Question: I am (still) a beginner in Java, and I created a little software which contains a main frame.
I to cover all the Desktop behind my software such as a windows 98 installing screen : (I need the black and blue screen behing, covering all the task bar etc).

In order to do this, I used GraphicsDevice which goes full screen. It is exactly what I needed :
> '''
public class Fond_noir extends JFrame {
private boolean isFullScreen = false;
private GraphicsDevice device;
public Fond_noir(int etat) {
GraphicsEnvironment env = GraphicsEnvironment
.getLocalGraphicsEnvironment();
this.device = env.getDefaultScreenDevice();
initFullScreen(etat);
}
private void initFullScreen(int etat) {
isFullScreen = device.isFullScreenSupported();
if (etat==0)
{
setDefaultCloseOperation(DO_NOTHING_ON_CLOSE);
}
if (etat==1)
{
setDefaultCloseOperation(DISPOSE_ON_CLOSE);
}
setUndecorated(isFullScreen);
setResizable(!isFullScreen);
if (isFullScreen) {
// Full-screen mode
device.setFullScreenWindow(this);
validate();
} else {
// Windowed mode
this.setExtendedState(MAXIMIZED_BOTH);
this.setVisible(true);
}
}
}
'''
Then, I call this method in a main somewhere else, (there's no problem with this) :
'''
public static void main(String[] args) {
SwingUtilities.invokeLater(new Runnable() {
public void run() {
new Fond_noir(0);
Choix_Langue inst = new Choix_Langue(); // main frame
inst.setLocationRelativeTo(null);
inst.setVisible(true);
} } ); }
'''
But the problem is, that my main frame can't show-up, and it's hidden behind my fullscreen.. I'd like the opposite !
Or when I click on my main frame in my task bar (aften using the window key of my keyboard ofc..) I can only see my main frame, and the fullscreen is not showing-up with the frame
=> Is there a way to show both my frame and my GraphicsDevice ? Using "priorities" between them..?
Thanks for reading !
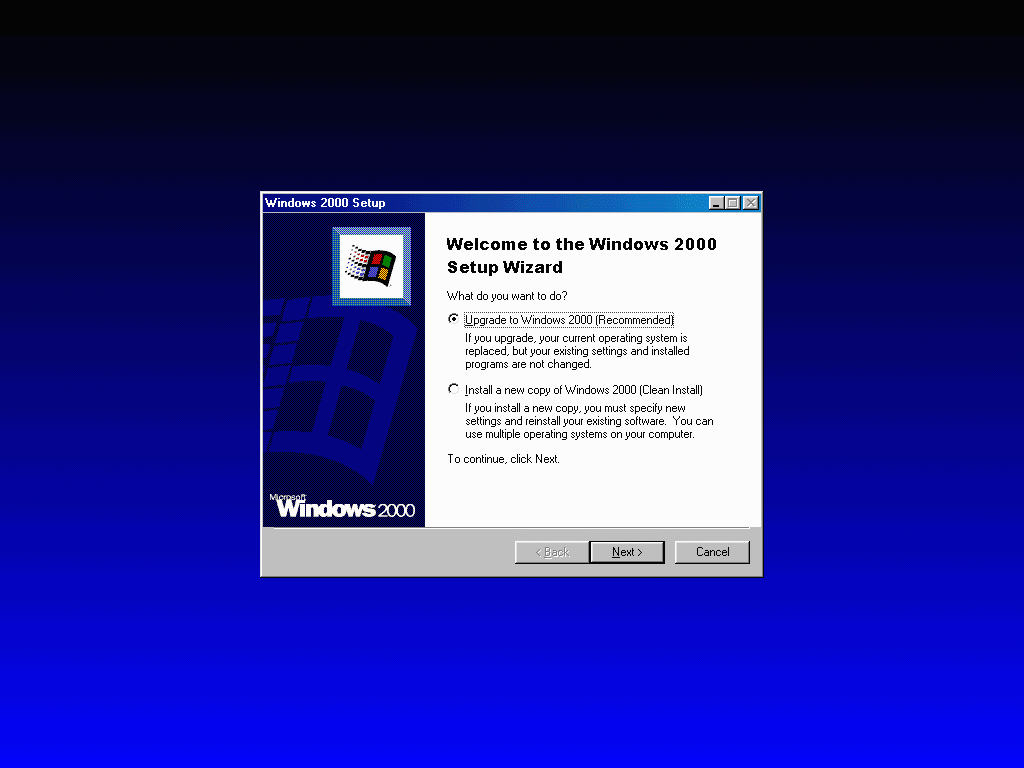
Answer: I'm not sure you need to go full screen exclusive mode, for example, you can size a border-less frame to fit the default screen size and make it always on top to help it cover all other windows in the system and then simply use a 'JDialog' as the primary interface to work with the user, for example...

'''
import java.awt.Color;
import java.awt.Dimension;
import java.awt.EventQueue;
import java.awt.Graphics;
import java.awt.Graphics2D;
import java.awt.GridBagConstraints;
import java.awt.GridBagLayout;
import java.awt.LinearGradientPaint;
import java.awt.Point;
import java.awt.Toolkit;
import java.awt.image.BufferedImage;
import javax.swing.JDialog;
import javax.swing.JFrame;
import javax.swing.JLabel;
import javax.swing.JPanel;
import javax.swing.UIManager;
import javax.swing.UnsupportedLookAndFeelException;
import javax.swing.border.EmptyBorder;
public class FullScreenBackground {
public static void main(String[] args) {
new FullScreenBackground();
}
public FullScreenBackground() {
EventQueue.invokeLater(new Runnable() {
@Override
public void run() {
try {
UIManager.setLookAndFeel(UIManager.getSystemLookAndFeelClassName());
} catch (ClassNotFoundException | InstantiationException | IllegalAccessException | UnsupportedLookAndFeelException ex) {
ex.printStackTrace();
}
Dimension dim = Toolkit.getDefaultToolkit().getScreenSize();
JFrame frame = new JFrame("Testing");
frame.setAlwaysOnTop(true);
frame.setUndecorated(true);
frame.setDefaultCloseOperation(JFrame.EXIT_ON_CLOSE);
frame.add(new BackgroundPane());
frame.setLocation(0, 0);
frame.setSize(dim);
frame.setVisible(true);
JDialog dialog = new JDialog(frame);
dialog.setContentPane(new InstallPane());
dialog.pack();
dialog.setLocationRelativeTo(frame);
dialog.setVisible(true);
}
});
}
public class InstallPane extends JPanel {
public InstallPane() {
setLayout(new GridBagLayout());
GridBagConstraints gbc = new GridBagConstraints();
gbc.gridwidth = GridBagConstraints.REMAINDER;
add(new JLabel("<html><h1>Welcome to my fancy pancy background screen<h1></html>"), gbc);
}
}
public class BackgroundPane extends JPanel {
private BufferedImage bg;
public BackgroundPane() {
}
@Override
public void invalidate() {
super.invalidate();
bg = null;
}
@Override
protected void paintComponent(Graphics g) {
super.paintComponent(g);
if (bg == null) {
bg = new BufferedImage(1, getHeight(), BufferedImage.TYPE_INT_RGB);
Graphics2D g2d = bg.createGraphics();
LinearGradientPaint lgp = new LinearGradientPaint(
new Point(0, 0),
new Point(0, getHeight()),
new float[]{0f, 1f},
new Color[]{Color.BLACK, Color.BLUE}
);
g2d.setPaint(lgp);
g2d.fillRect(0, 0, 1, getHeight());
}
g.drawImage(bg, 0, 0, getWidth(), getHeight(), this);
}
}
}
'''
If changing all the "frames" is not hard, you could consider making the following changes to the above example...
'''
JFrame frame = new JFrame("Testing");
frame.setAlwaysOnTop(true);
frame.setUndecorated(true);
frame.setDefaultCloseOperation(JFrame.EXIT_ON_CLOSE);
frame.add(new BackgroundPane());
frame.setLocation(0, 0);
frame.setExtendedState(JFrame.MAXIMIZED_BOTH);
frame.setSize(dim);
// This will stop the background window from become focused,
// potentially hiding the other windows
frame.setFocusableWindowState(false);
frame.setFocusable(false);
frame.setVisible(true);
JFrame dialog = new JFrame();
// Will need to add this to each frame...
dialog.setAlwaysOnTop(true);
dialog.setContentPane(new InstallPane());
dialog.pack();
dialog.setLocationRelativeTo(frame);
dialog.setVisible(true);
'''
The other problem you might face is the fact that 'alwaysOnTop' is platform dependent, meaning that it might behaviour differently on different platforms.
Changing 'extends JFrame' to 'extends JDialog' really would be a simpler and more stable change...